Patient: sex M, age 55
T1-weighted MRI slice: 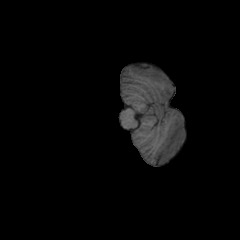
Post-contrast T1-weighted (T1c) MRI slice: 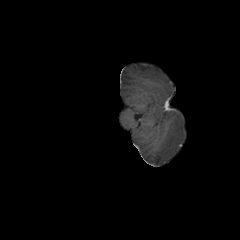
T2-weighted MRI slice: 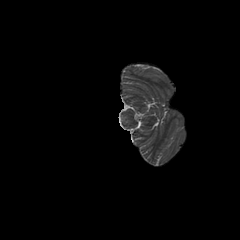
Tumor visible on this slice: no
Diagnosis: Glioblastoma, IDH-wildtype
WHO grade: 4